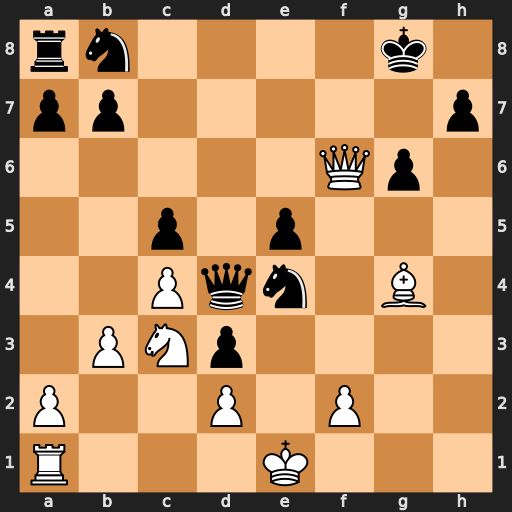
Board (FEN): rn4k1/pp5p/5Qp1/2p1p3/2Pqn1B1/1PNp4/P2P1P2/R3K3
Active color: w
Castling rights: Q
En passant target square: -
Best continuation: Be6#